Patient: sex F, age 38
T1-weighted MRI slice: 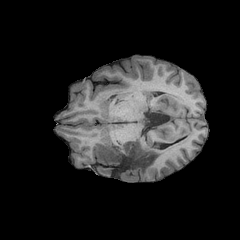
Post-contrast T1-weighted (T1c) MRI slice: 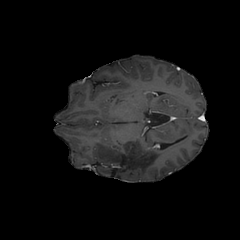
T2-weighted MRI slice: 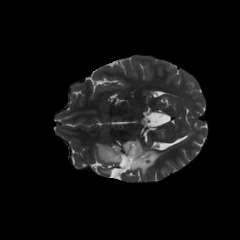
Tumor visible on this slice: yes
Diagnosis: Astrocytoma, IDH-mutant
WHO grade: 3